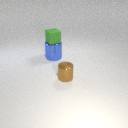
large blue metal cylinder to the left of small brown metal cylinder